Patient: sex M, age 31
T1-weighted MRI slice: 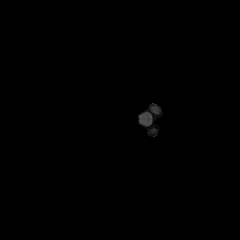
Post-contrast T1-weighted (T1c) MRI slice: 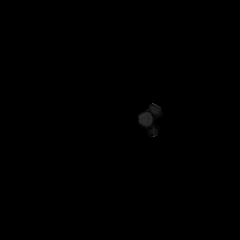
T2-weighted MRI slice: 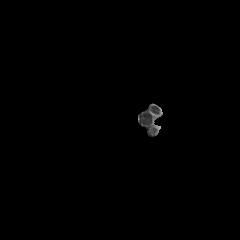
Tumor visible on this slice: no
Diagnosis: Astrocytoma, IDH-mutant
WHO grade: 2